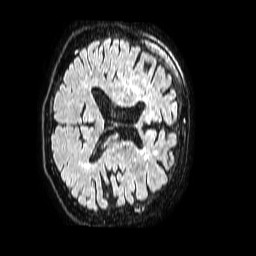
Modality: FLAIR
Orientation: axial
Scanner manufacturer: philips
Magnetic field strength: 1.5 T
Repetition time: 4.8 s
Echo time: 0.3 s